Question: I am struggling to understand why I need to add 'position: relative;' for a container element when its child element is positioned absolutely (i.e. 'position: absolute;'). Let me explain by example.
'''
<ul>
<li>...</li>
<li id="parent">
<a href="#">Menu</a>
<div id="child">...</div>
</li>
<li>...</li>
<li>...</li>
</ul>
'''
Consider that the code represents a horizontal menu. Which appears somewhat like this:

is when the value of the 'position' property of '#parent' is default (i.e. 'position: static;'), its width increases with the width of the '#child' even though the child element is positioned absolutely, which shouldn't be happening as '#child' is now out of the flow due to 'position: absolute;'.
Everything falls in place, when I use 'position: relative;' on '#parent' i.e. its width stays the same, no matter what the size of the '#child'.
What am I missing here? Why do I need to use 'position: relative;' for something that (I presume) should be the default behavior?
I've created a fiddle to better explain my point. <URL>.
- In the preview of the fiddle, click on the "Channels" menu, which should slide out its hidden menu-item.- Now, hit key in your browser (Chrome, Safari, or Firefox with Firebug installed), use the inspect tool to inspect the "Channels" menu.That should immediately point you to the relevant HTML code in the "Elements" tab of the now open Dev Tools or Firebug pane.Look for the first instance of '<li class="float-left top-menu">' inside '<ul id="top-navbar">' and hover your mouse over that line. It should show you something like this:
<URL>
Why is the blue indicator box (i.e. the menu) that big when it should be the size of the red border? Get the idea of what I am saying now?
Now, apply 'position: relative;' on the 'li' (i.e. 'li.float-left.top-menu { position: relative; }' and see the difference for yourself.)
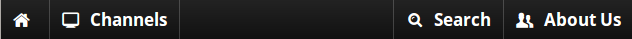
Answer: Okay. I feel stupid now. I was using 'min-width' on the child element, and since the width is pretty much defined, the menu's (i.e. parent's) width expanded as well. Removing 'min-width' cleared all doubts.
And a <URL>.